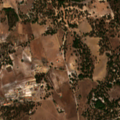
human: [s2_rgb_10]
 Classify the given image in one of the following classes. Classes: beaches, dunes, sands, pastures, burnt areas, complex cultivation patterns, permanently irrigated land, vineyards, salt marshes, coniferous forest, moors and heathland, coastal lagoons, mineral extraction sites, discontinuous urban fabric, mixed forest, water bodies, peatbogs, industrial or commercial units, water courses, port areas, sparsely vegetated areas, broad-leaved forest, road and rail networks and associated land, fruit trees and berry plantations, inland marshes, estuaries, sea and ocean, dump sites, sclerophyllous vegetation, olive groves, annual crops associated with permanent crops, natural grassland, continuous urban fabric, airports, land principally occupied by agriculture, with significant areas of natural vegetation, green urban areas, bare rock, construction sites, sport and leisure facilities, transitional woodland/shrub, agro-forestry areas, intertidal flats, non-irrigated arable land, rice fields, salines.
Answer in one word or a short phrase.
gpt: complex cultivation patterns, agro-forestry areas